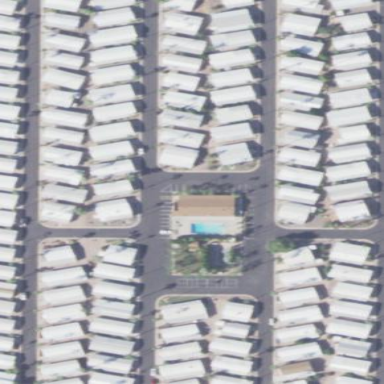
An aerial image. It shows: Residential area designated as trailer park.